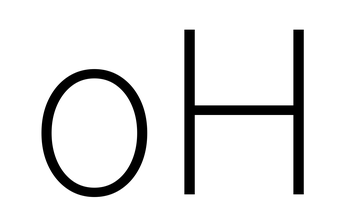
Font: Inter_ExtraLight